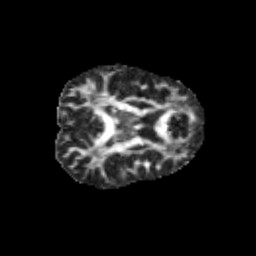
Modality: FA
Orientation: axial
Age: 12
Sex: female
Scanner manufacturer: siemens
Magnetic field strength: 3 T
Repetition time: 3.8 s
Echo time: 0.07 s